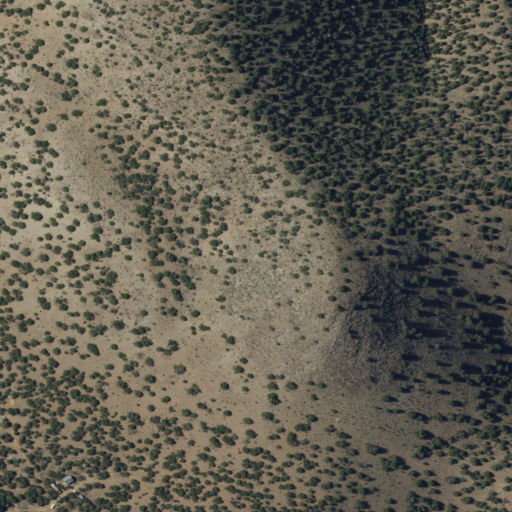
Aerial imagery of mountain in New Mexico named Cedar Mountain containing shrub, evergreen forest, and open development